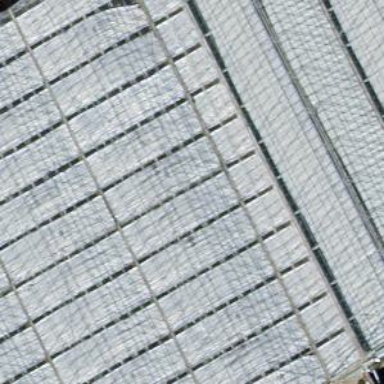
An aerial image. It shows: Greenhouse.